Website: bh-photo
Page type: store-pickup
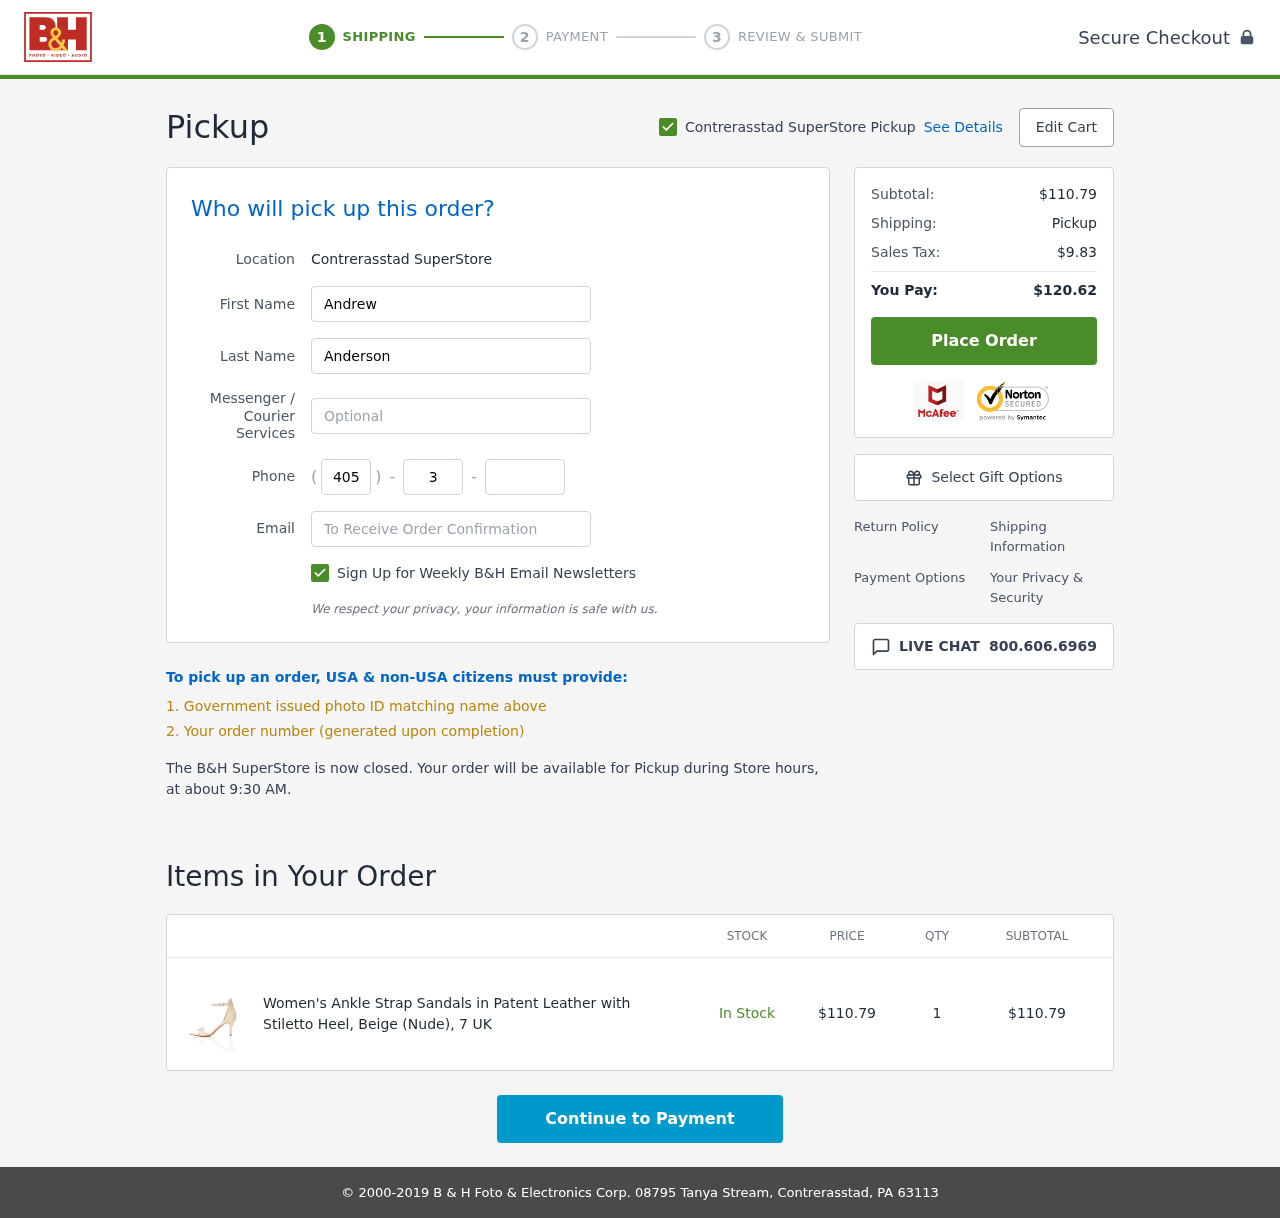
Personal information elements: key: PII_EMAIL
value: aanderson@yahoo.com
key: PII_FIRSTNAME
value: Andrew
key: PII_LASTNAME
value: Anderson
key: PII_LOCATION1_CITY
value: Contrerasstad SuperStore Pickup
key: PII_LOCATION1_CITY
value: Contrerasstad SuperStore
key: PII_PHONE_AREA
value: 405
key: PII_PHONE_PREFIX
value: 398
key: PII_PHONE_SUFFIX
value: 9303
Product elements: key: PRODUCT1_NAME
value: Women's Ankle Strap Sandals in Patent Leather with Stiletto Heel, Beige (Nude), 7 UK
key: PRODUCT1_PRICE
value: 110.79
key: PRODUCT1_QUANTITY
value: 1
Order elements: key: ORDER_SUBTOTAL
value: $110.79
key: ORDER_TAX
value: $9.83
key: ORDER_TOTAL
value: $120.62